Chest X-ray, AP view. Patient: 86 years old, sex F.
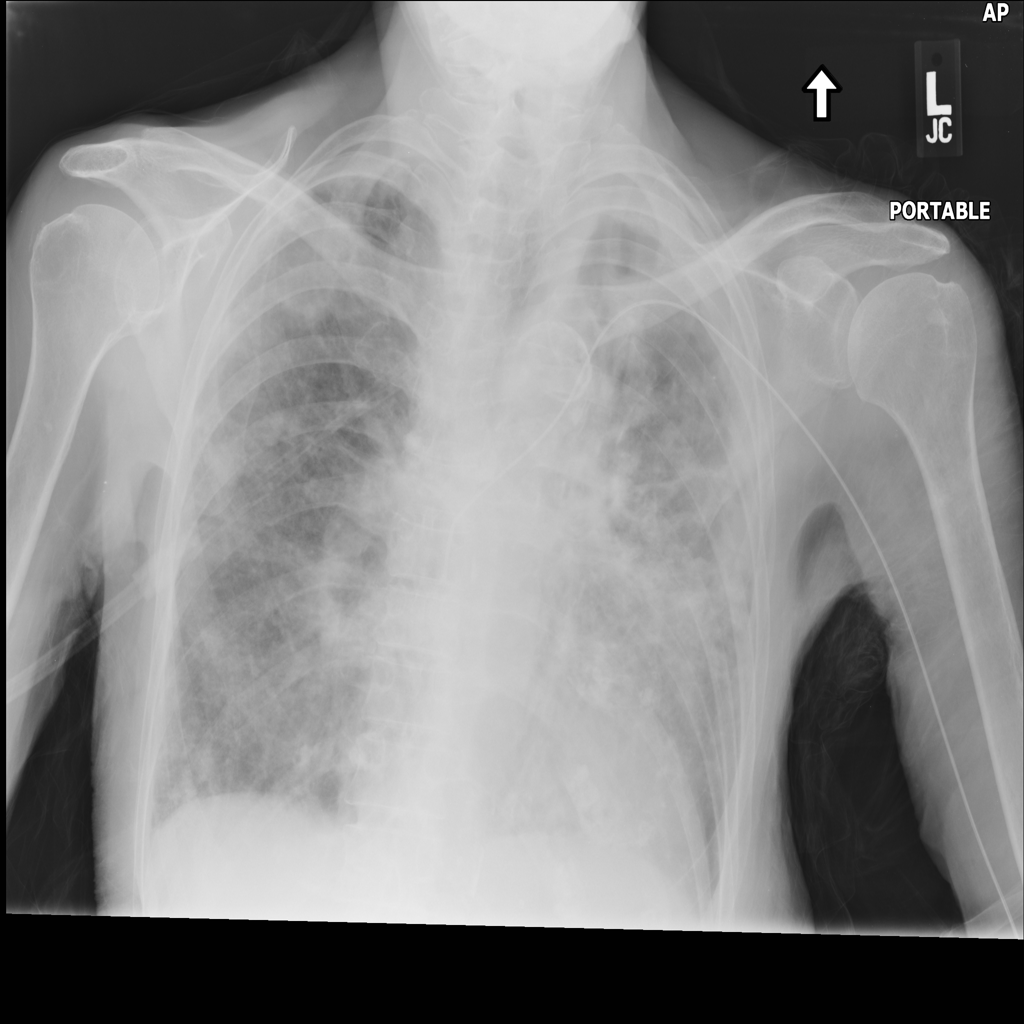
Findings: Pleural_Thickening